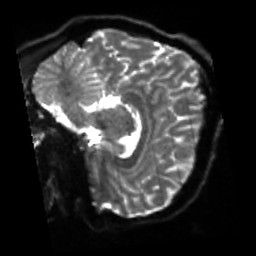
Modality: sbref
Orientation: sagittal
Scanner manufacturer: siemens
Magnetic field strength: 3 T
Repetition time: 4 s
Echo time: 0.0594 s